Brain MRI, t1w sequence, axial 2D slice.
Patient: age 34, sex F, weight 95 kg, height 1.95 m
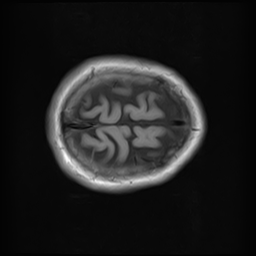